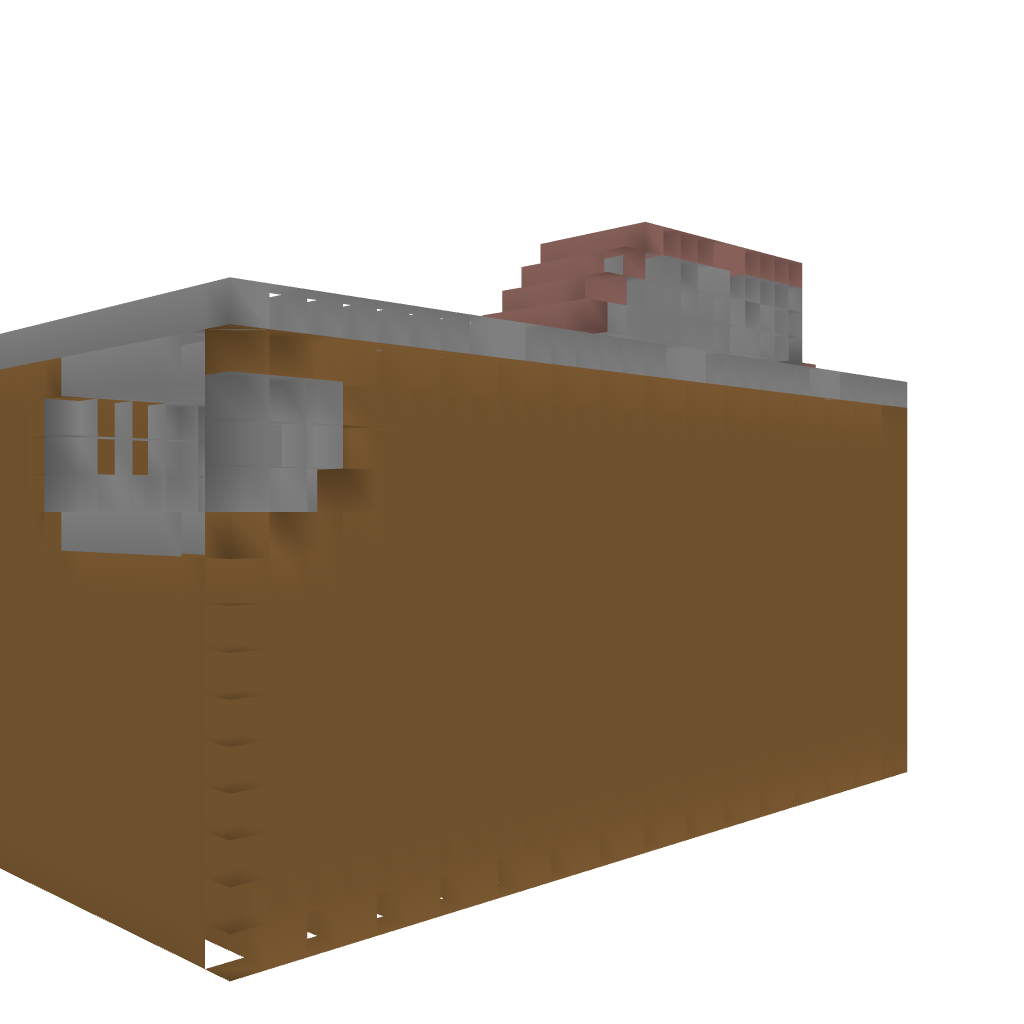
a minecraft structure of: a lot of earth bad low quality